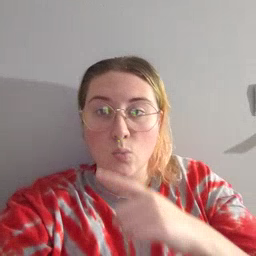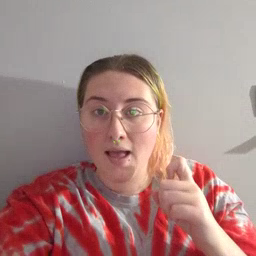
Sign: dry